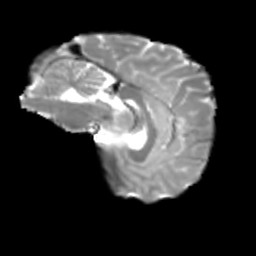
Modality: T2w
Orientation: sagittal
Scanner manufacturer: siemens
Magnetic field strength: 3 T
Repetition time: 4 s
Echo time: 0.0594 s